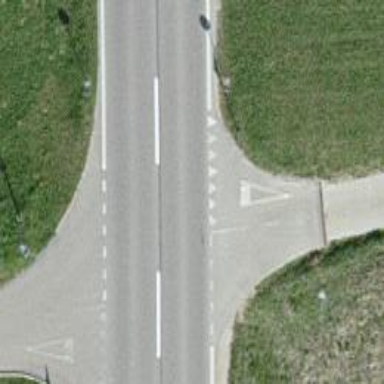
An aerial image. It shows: Road with "give way" sign.